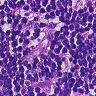
Metastatic tissue present: yes